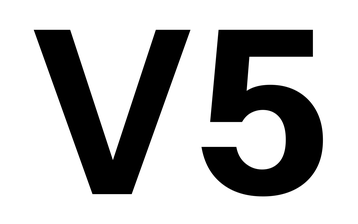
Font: InstrumentSans_Bold